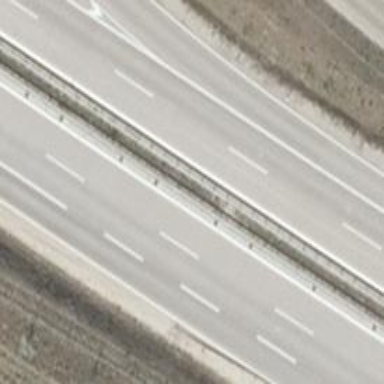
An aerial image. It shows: Motorway junction.